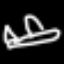
Label: airplane